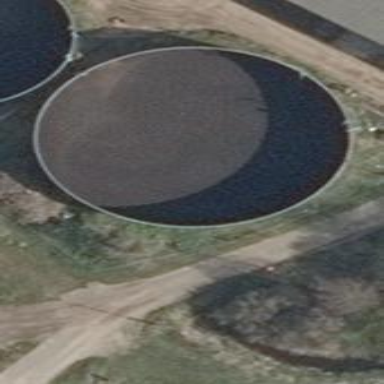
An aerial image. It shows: Storage tank that is man-made.